Aerial crown-view tile of a tropical tree (Barro Colorado Island, Panama), acquired 20250124:
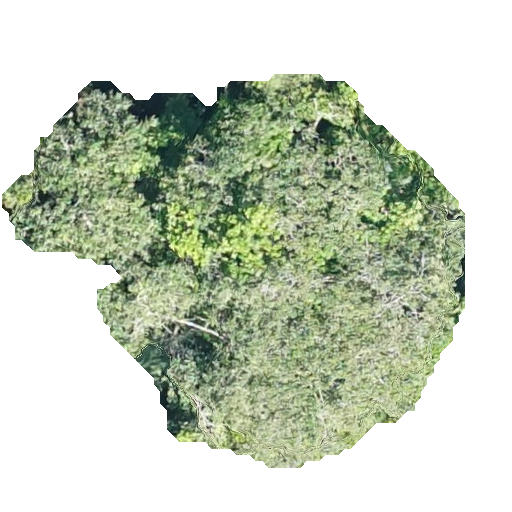
Species: Anacardium excelsum
GBIF accepted scientific name: Anacardium excelsum
Crown area: 183.123 m²